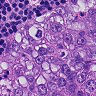
Metastatic tissue present: yes